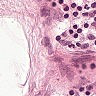
Metastatic tissue present: no